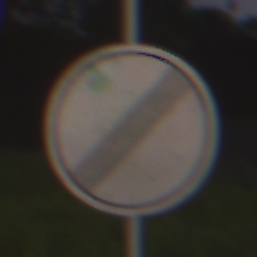
Verkehrszeichen: EndeSaemtlicherBegrenzungen
Umgebung: Outdoor, Suburban
Tageszeit: Night
Wetter: PartlyCloudy
Licht: Artificial
Jahreszeit: NotSpecified
Kontrast: HighContrast